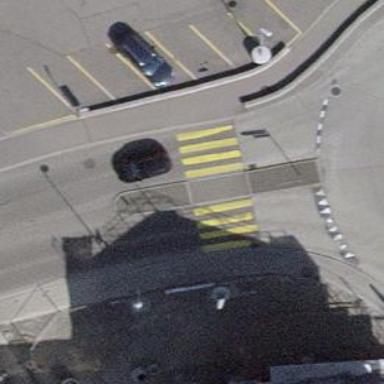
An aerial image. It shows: Uncontrolled zebra crossing with central island.